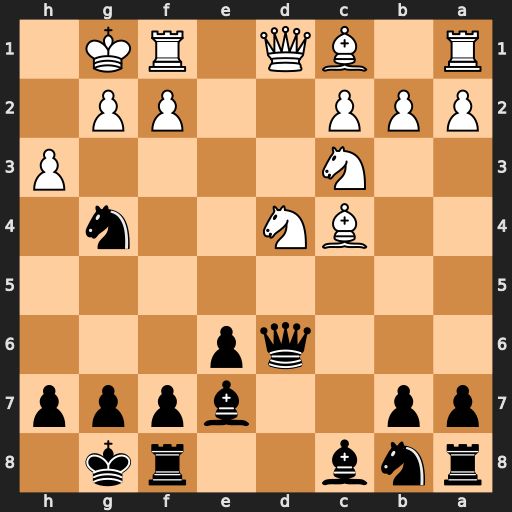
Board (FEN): rnb2rk1/pp2bppp/3qp3/8/2BN2n1/2N4P/PPP2PP1/R1BQ1RK1
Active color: b
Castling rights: -
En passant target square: -
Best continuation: Qh2#